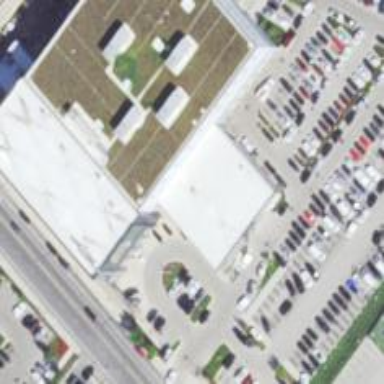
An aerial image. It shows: Commercial building with car shop.